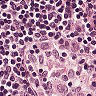
Metastatic tissue present: no